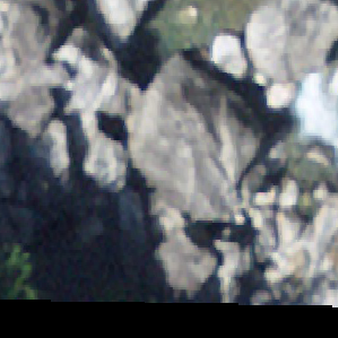
Label: bouldering_area